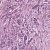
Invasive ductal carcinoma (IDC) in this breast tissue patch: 1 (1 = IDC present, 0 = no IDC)